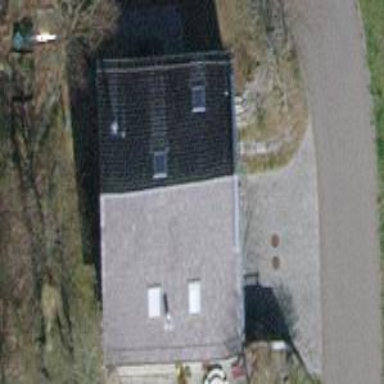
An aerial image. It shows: Detached building.